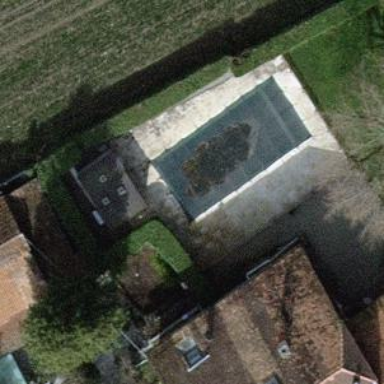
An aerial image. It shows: Swimming pool located in leisure land.